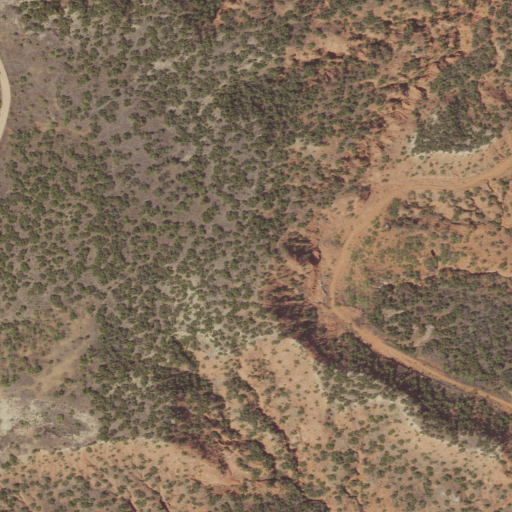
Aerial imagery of mountain in Texas named Red Hill containing shrub and grassland